Question: I tried 'DelegateCommand' approach, it executes properly, but my key gestures do not work:
'''
public DelegateCommand StageCommand { get; private set; }
...
StageCommand = new DelegateCommand(StageExecuted);
...
private void StageExecuted(object action)
{
System.Console.WriteLine("yay!");
}
'''
And XAML for my Context Menu:
'''
<ContextMenu.InputBindings>
<KeyBinding Command="{Binding PlacementTarget.Tag.StageCommand, RelativeSource={RelativeSource AncestorType=ContextMenu}}"
Gesture="Enter" />
</ContextMenu.InputBindings>
<MenuItem Header="Stage" Command="{Binding PlacementTarget.Tag.StageCommand, RelativeSource={RelativeSource AncestorType=ContextMenu}}">
</MenuItem>
'''
All this executes properly, but I am missing the key gesture, it does not even display it:

This is how I use the context menu:
'''
<DataGrid
ContextMenu="{DynamicResource TestContextMenu}"
Tag="{Binding}">
'''
If I press 'Enter' the context menu is open, it executes. How can I make it so that it executes as long as the control that has the context menu attached to it has focus? And also, it still does not display the gesture key.
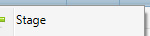
Answer: From <URL> for 'MenuItem.InputGestureText':
> This property does not associate the input gesture with the menu item; it simply adds text to the menu item. The application must handle the user's input to carry out the action.
Basically, because that is purely a text field for displaying an input gesture to users in the default 'MenuItem' Control Template there is no association between it and some command you've decided to wire-up with a 'KeyBinding'.
You could handle this through a binding, or a 'StaticResource', or maybe thru an attached property/behavior which searches the 'KeyBinding's and assigns input gestures to any child which uses the matching command.